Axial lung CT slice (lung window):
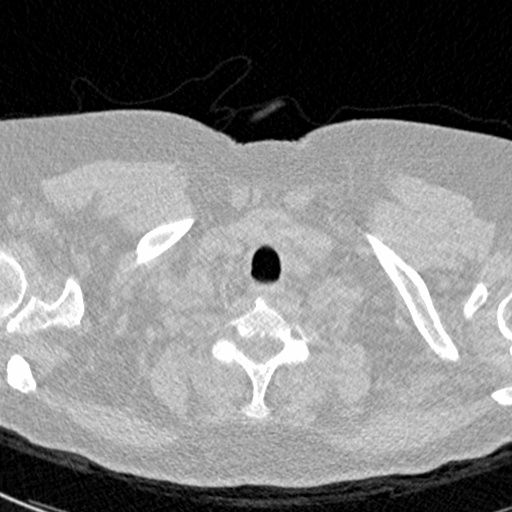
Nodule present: no